Field crop: maize
Growth stage: 2
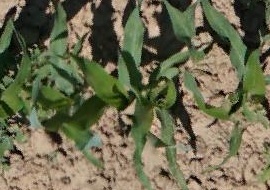
Species: maize